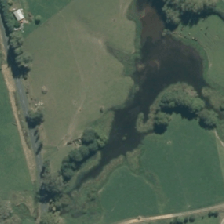
Land cover: lake_pond